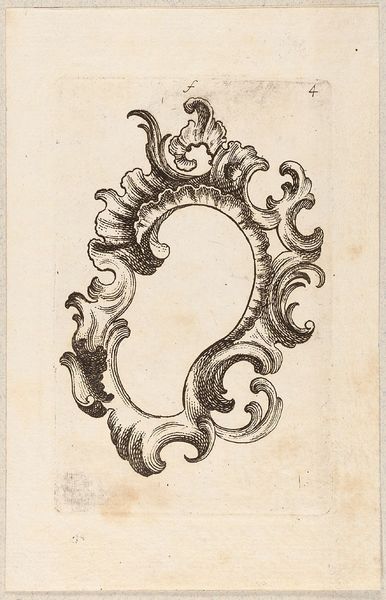
Titel: Rocaille-Kartusche, Blatt 4 aus der Folge 'Kartuschen'
Künstler: Georg Christoph Kilian
Standort: Hamburg
Institution: Museum für Kunst und Gewerbe Hamburg
Schlagwörter: rokoko, papier, grafik, graphik, kartusche, fotografie, photographie, druckgraphik, druckgrafik, radierung, rocaille, style, reproduktionen, druckerzeugnisse, ornamentstich, vorlageblätter